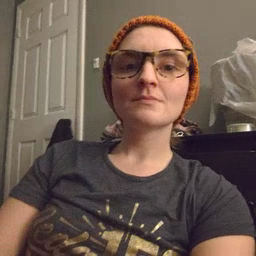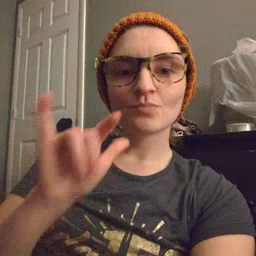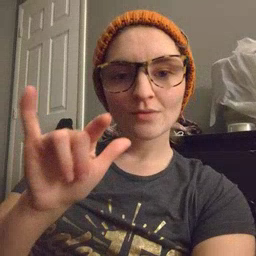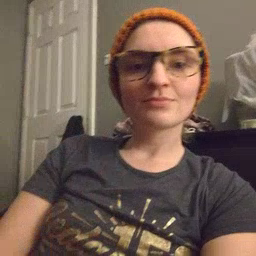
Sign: airplane